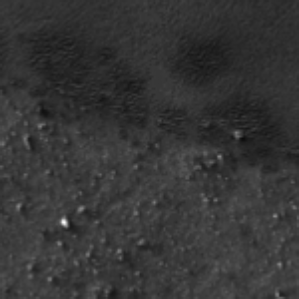
Label: frost